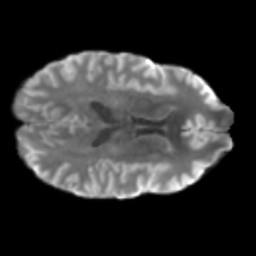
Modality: T2w
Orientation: axial
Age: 46
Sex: male
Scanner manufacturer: ge
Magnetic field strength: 3 T
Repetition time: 3.65 s
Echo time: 0.0807 s